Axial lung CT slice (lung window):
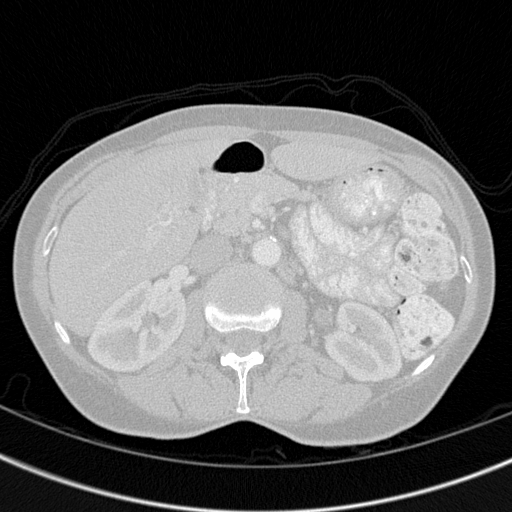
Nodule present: no